Question: I am writing a simulation in Python, which includes agents that can travel in the environment, and have velocity vector v. the environment also includes another type of objects (food). I want the agents to "see" only food that is within distance r from the agent, and only when the angle between the food and the positive x axis, theta, is within some "field of view" that is defined as +-alpha degrees from the angle beta between the velocity vector and the positive X axis.
In the illustration I added here, the blue arrow is the velocity vector, it makes an angle of beta with the positive x axis, and I want the agent to see only the red dots. when I simply check if beta-alpha<=theta<=beta+alpha I don't get right results when the range (beta-alpha , beta+alpha) includes a transition from negative to positive angles or from 2pi to 0 and vice versa.
the code:
'''
dx = food.x - agent.x
dy = food.y - agent.y
theta = atan2(dy,dx)
alpha = pi/6.
Vx,Vy = agent.velocity[0], agent.velocity[1]
beta = atan2(Vy,Vx)
if (beta-alpha<=theta and theta<=beta+alpha):
food.color = (255,0,0)
else:
food.color = (0,0,0)
'''

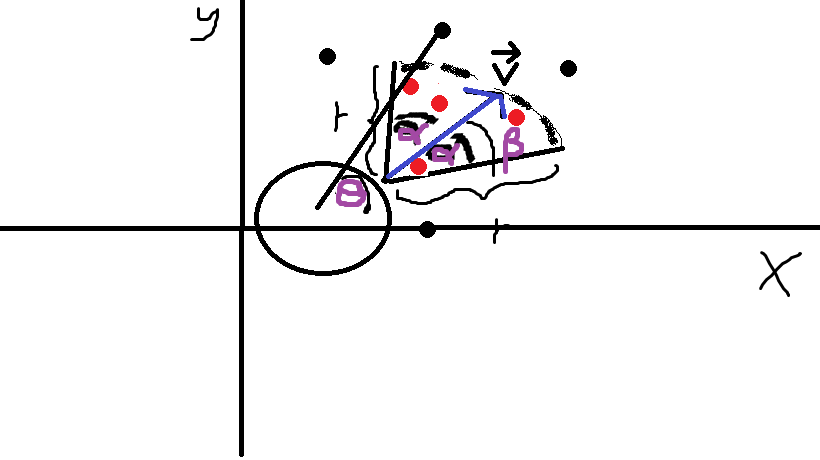
Answer: Try fixing the boundary condition where 'alpha+beta' and 'beta-alpha' lies on either side of the positive x-axis. Assuming all your angles, 'beta' and 'theta' lie in the range (0, 2*Pi), this might work :
'''
def checkMargingForTheta(alpha, beta, theta):
low = beta - alpha
high = beta + alpha
if(high > 2*pi):
high = high - 2*pi
if(low < 0):
low = 2*pi + low
if(low > high):
return (theta > low)
else:
return (low < theta and high > theta)
'''